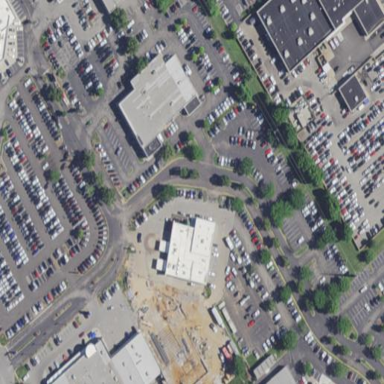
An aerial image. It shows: Commercial area with car shop.